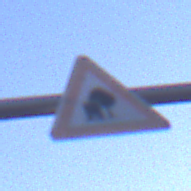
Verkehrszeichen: UnzureichendesLichtraumprofil
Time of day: SunriseSunset
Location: Outdoor (Nature)
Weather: Clear
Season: NotSpecified
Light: Natural